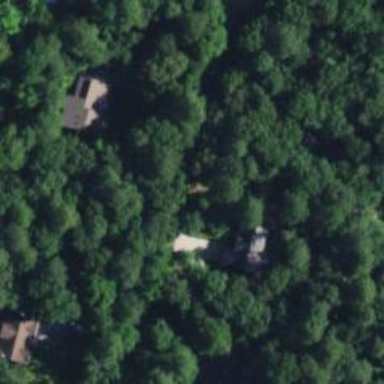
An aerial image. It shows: Driveway.